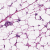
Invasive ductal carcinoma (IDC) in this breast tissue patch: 0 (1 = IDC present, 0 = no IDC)